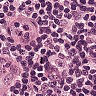
Metastatic tissue present: no